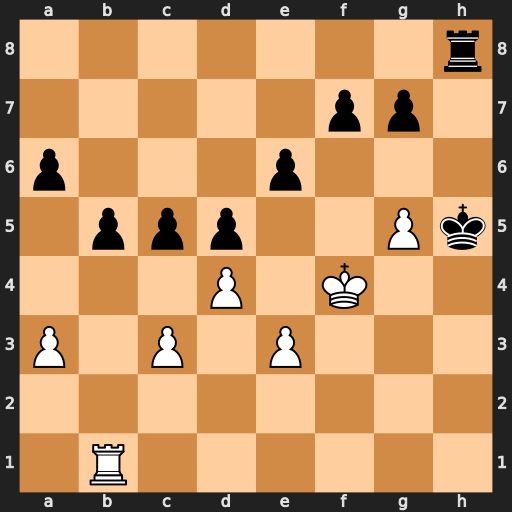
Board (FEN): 7r/5pp1/p3p3/1ppp2Pk/3P1K2/P1P1P3/8/1R6
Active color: w
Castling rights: -
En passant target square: -
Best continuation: Rh1+ Kg6 Rxh8